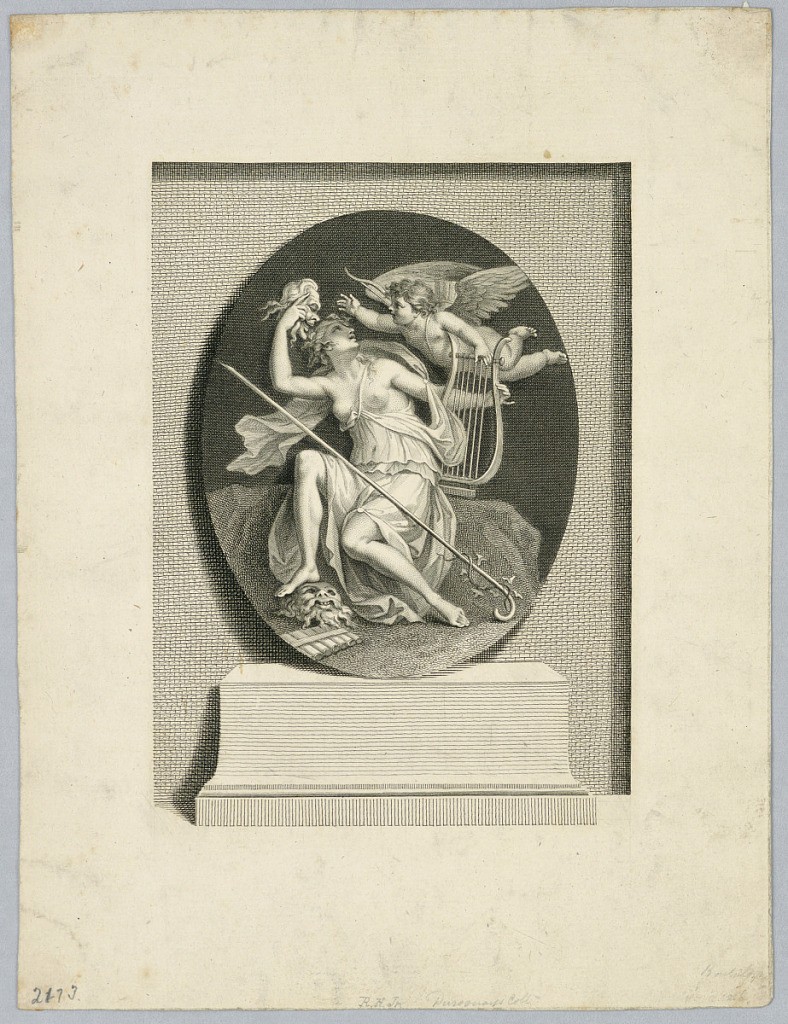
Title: Muse with the Dramatic Masks
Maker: Francesco Bartolozzi, Italian, active England, 1727–1815
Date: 1779
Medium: Engraving on paper
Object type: Print
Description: An oval (vertical) on a horizontal rectangular stone, painted to show: a muse sitting on rock, at her feet shepherds' pipes and the mask of tragedy under the right foot. She holds the comic mask aloft as cupid, right, tries to reach it, over a lyre. The Dionysiac staff lies across her lap (perhaps Melpomene, the Muse of Tragedy).